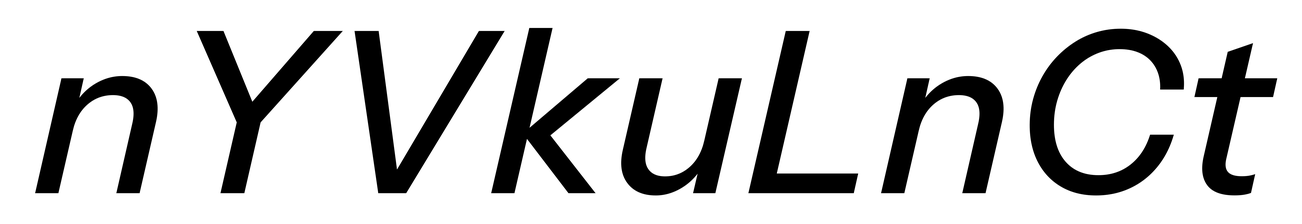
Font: InstrumentSans-Italic_Medium_Italic